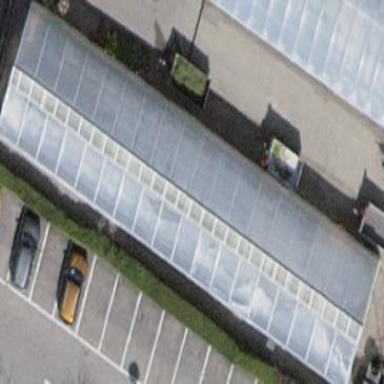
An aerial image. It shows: Greenhouse.